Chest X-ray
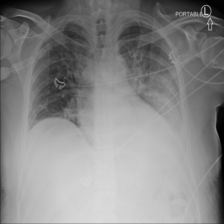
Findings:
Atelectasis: positive
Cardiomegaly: negative
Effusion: positive
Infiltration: negative
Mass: negative
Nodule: negative
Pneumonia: negative
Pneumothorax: negative
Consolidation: negative
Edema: negative
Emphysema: negative
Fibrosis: negative
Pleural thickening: negative
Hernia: negative